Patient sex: F
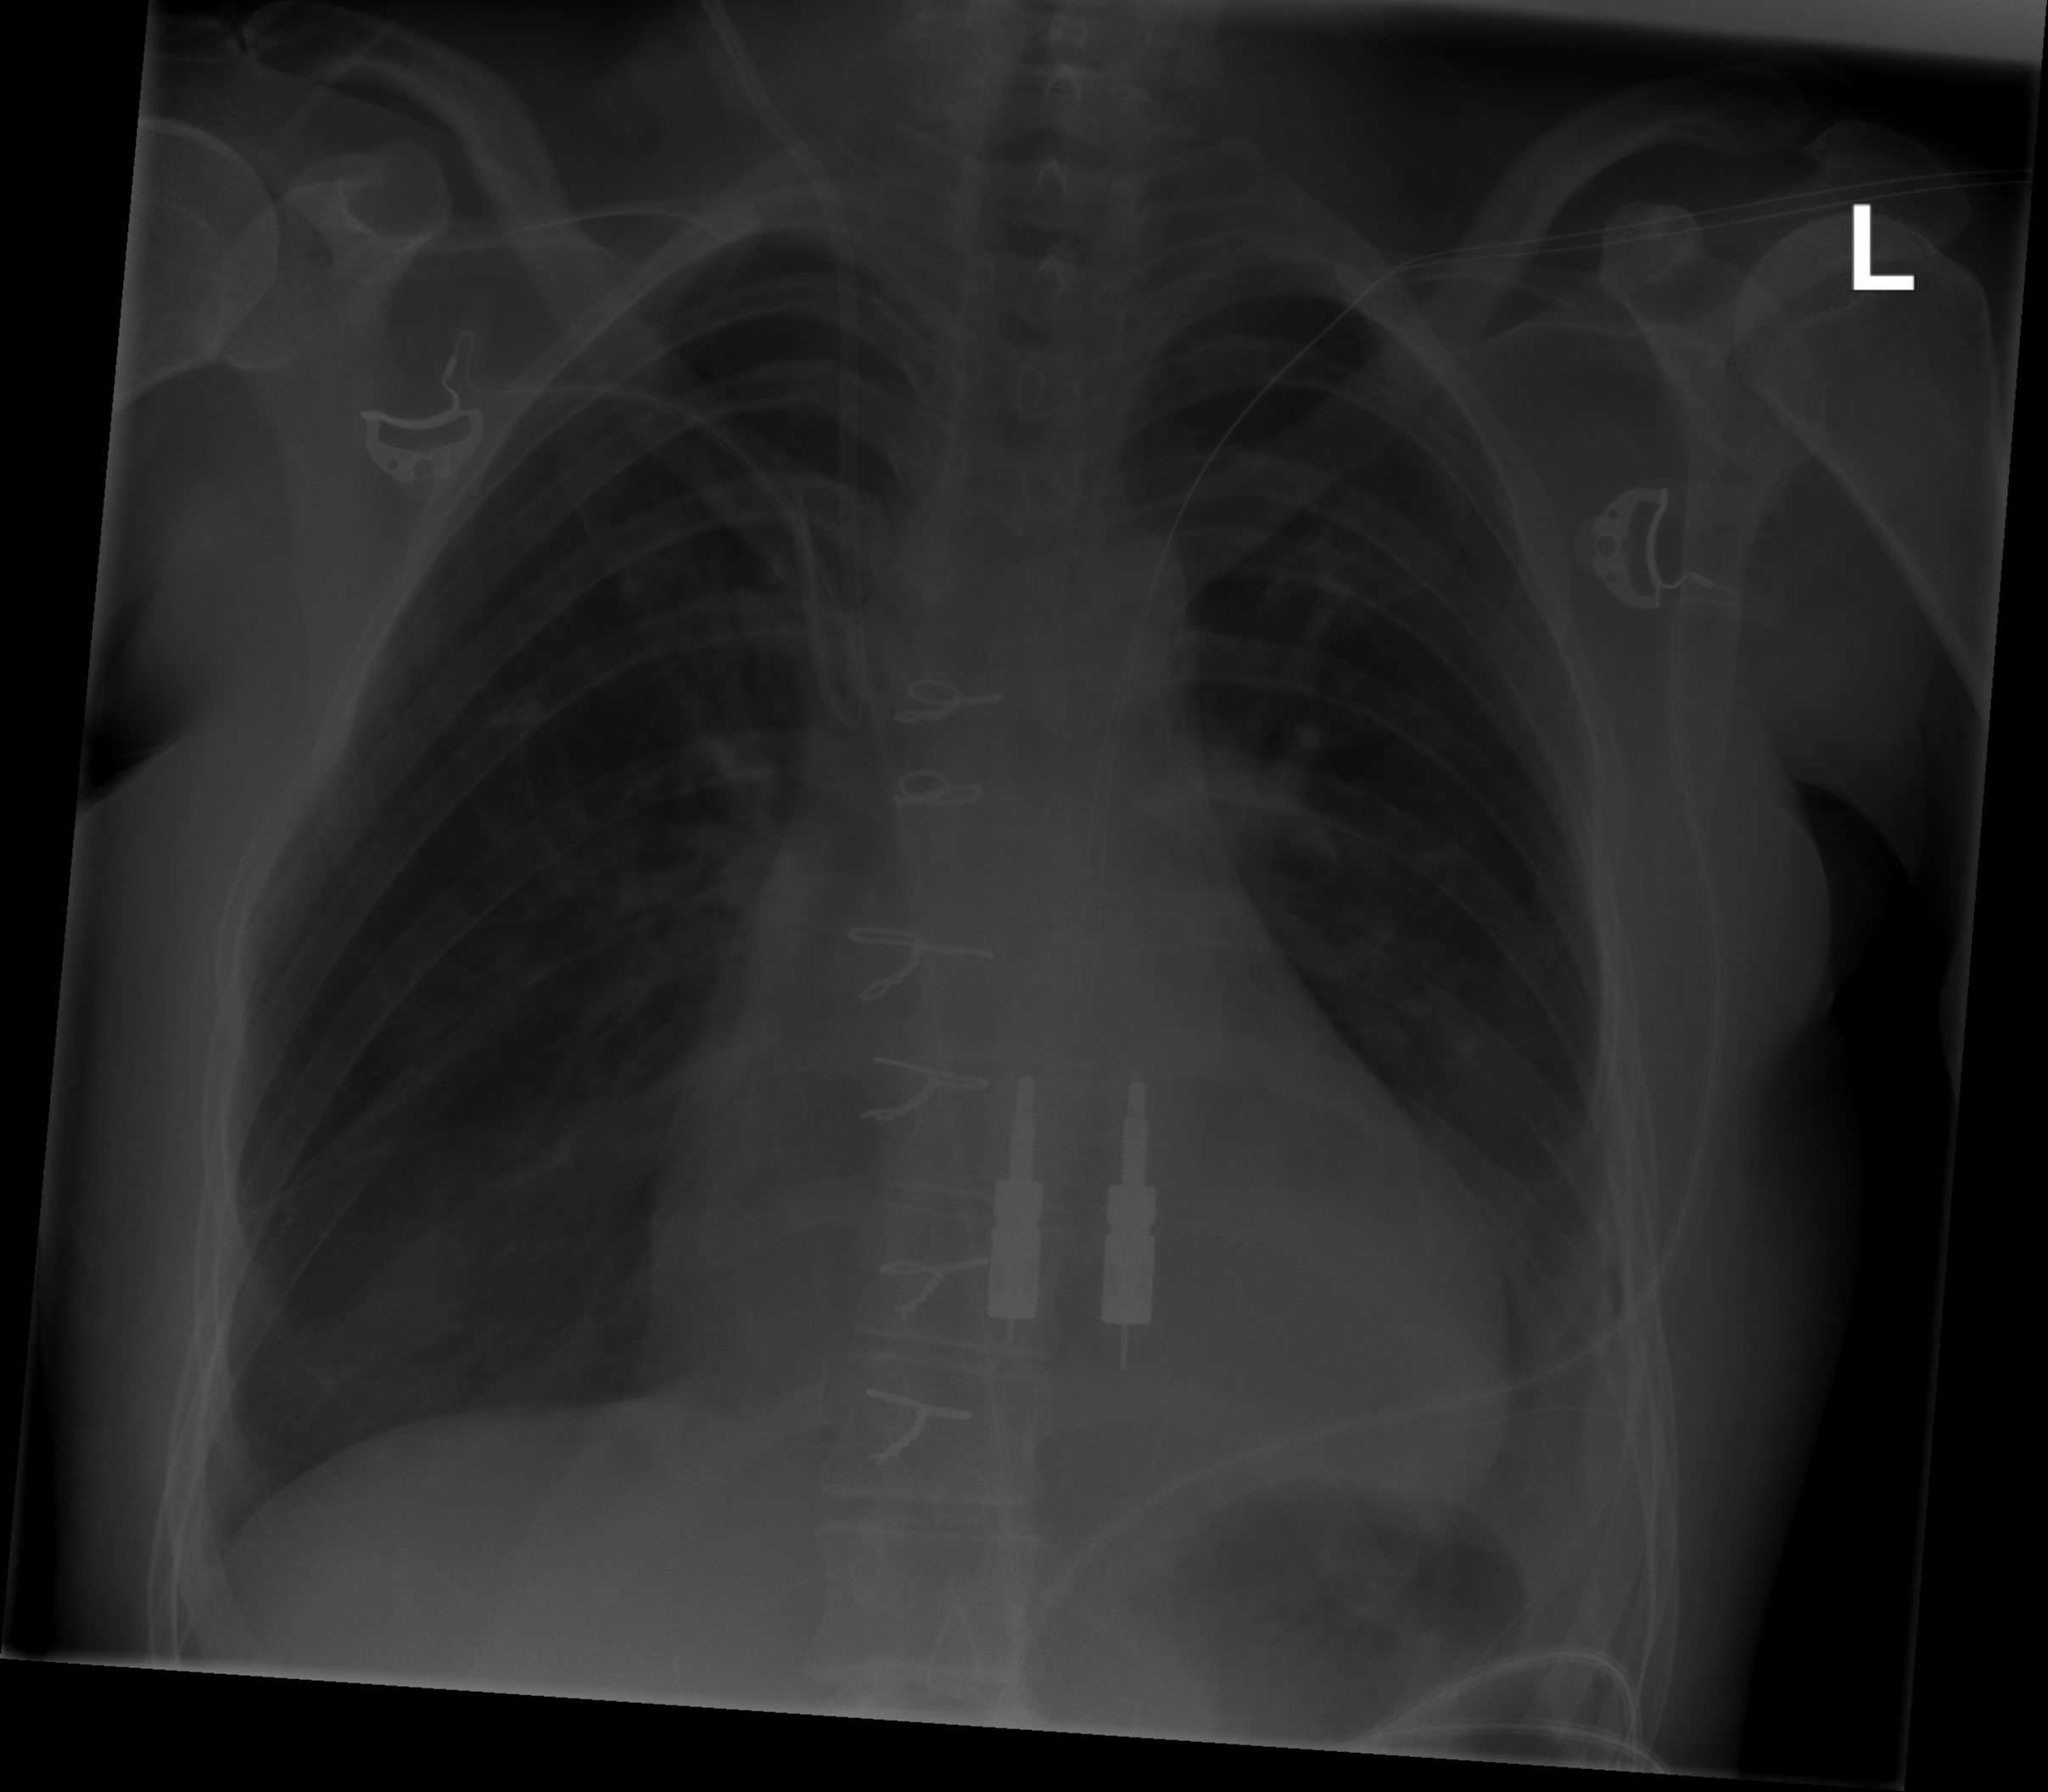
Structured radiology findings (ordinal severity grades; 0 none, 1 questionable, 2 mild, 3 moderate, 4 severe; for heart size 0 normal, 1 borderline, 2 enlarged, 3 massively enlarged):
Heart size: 0
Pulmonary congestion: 0
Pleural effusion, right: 0
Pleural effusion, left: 0
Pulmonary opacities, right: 0
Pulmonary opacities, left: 0
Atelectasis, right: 0
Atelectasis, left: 2